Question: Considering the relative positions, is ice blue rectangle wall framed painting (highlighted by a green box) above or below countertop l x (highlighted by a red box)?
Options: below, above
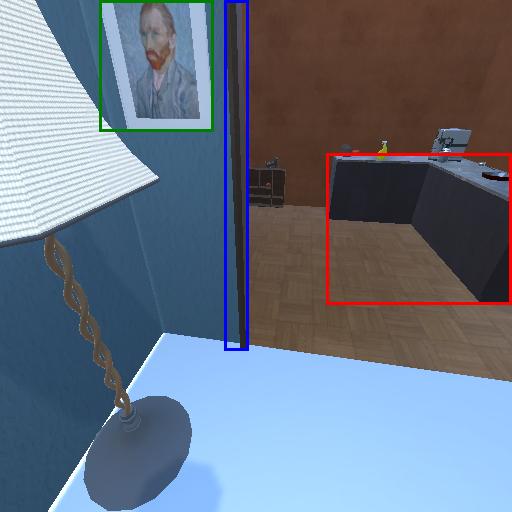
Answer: below